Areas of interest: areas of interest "Pingsheng Steel Market"
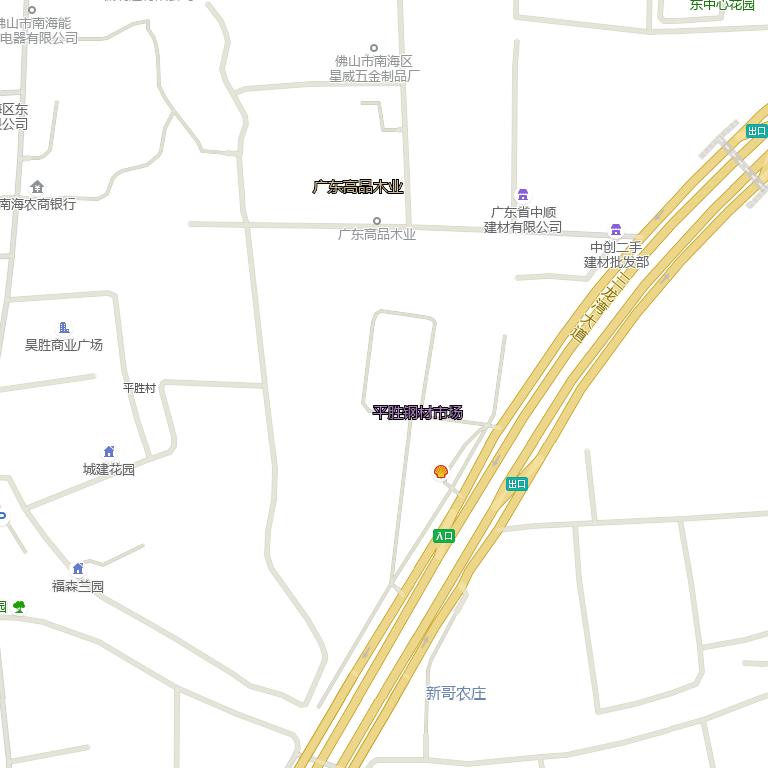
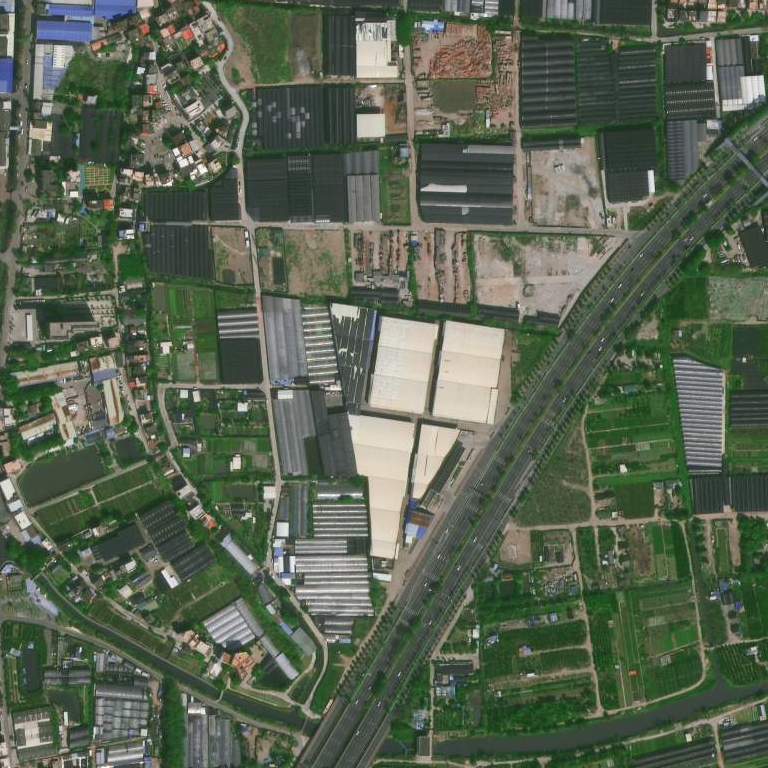